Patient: sex M, age 59
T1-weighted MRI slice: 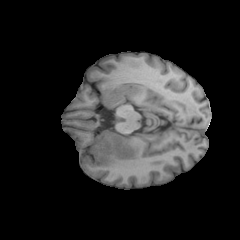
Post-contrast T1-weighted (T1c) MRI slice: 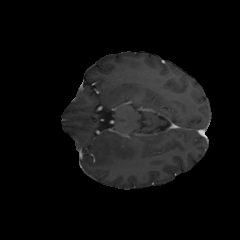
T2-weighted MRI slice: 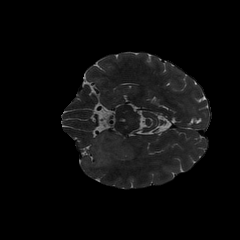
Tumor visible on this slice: yes
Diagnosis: Astrocytoma, IDH-wildtype
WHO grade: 3